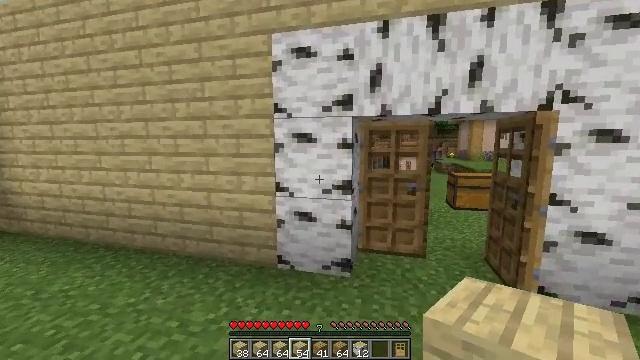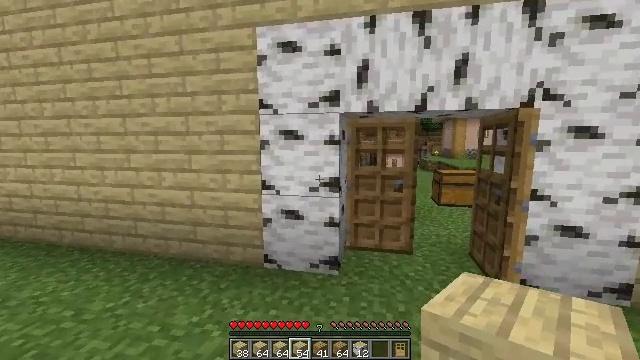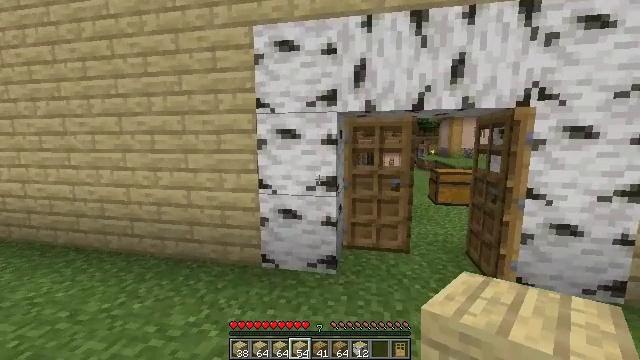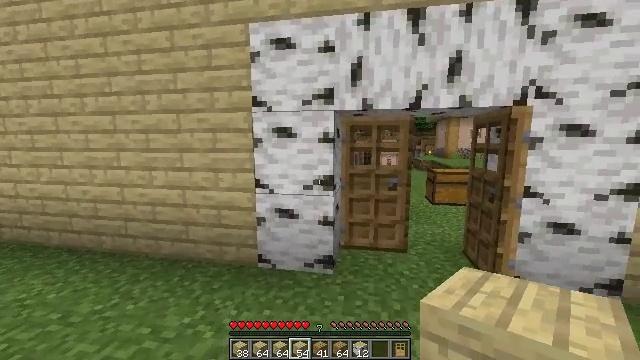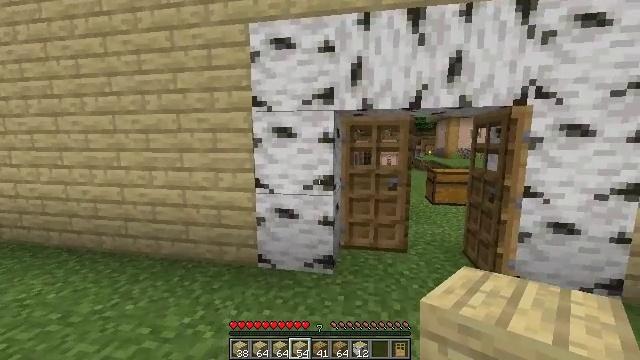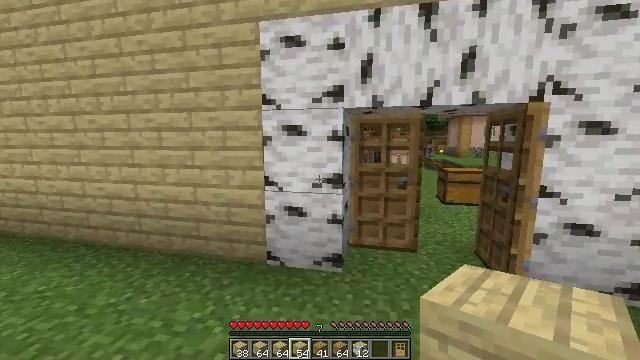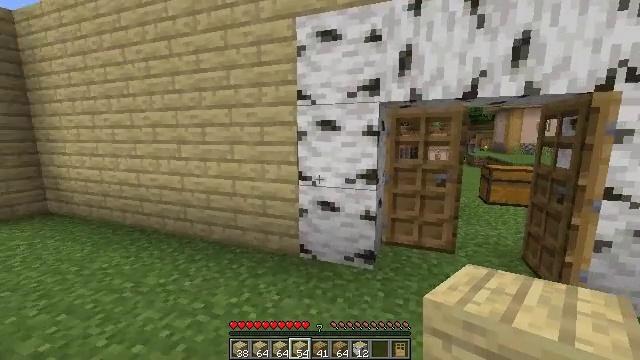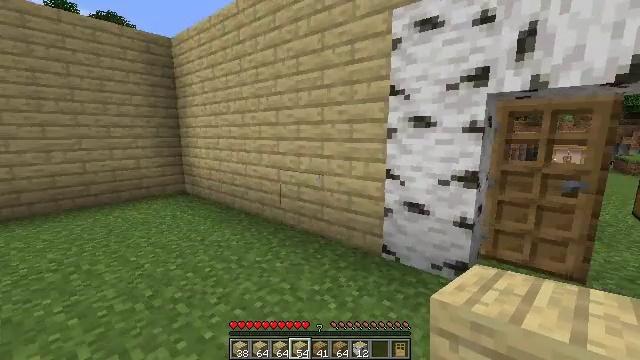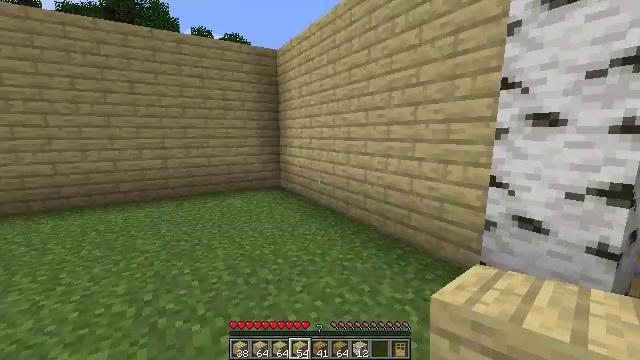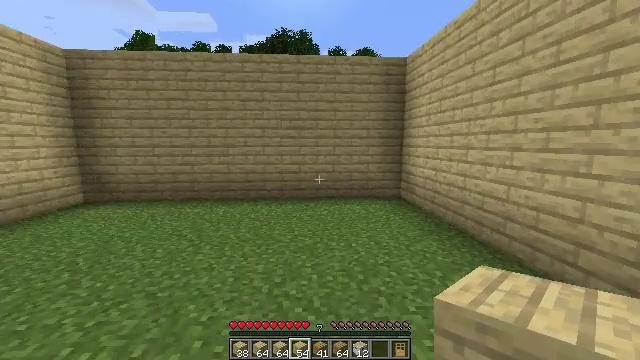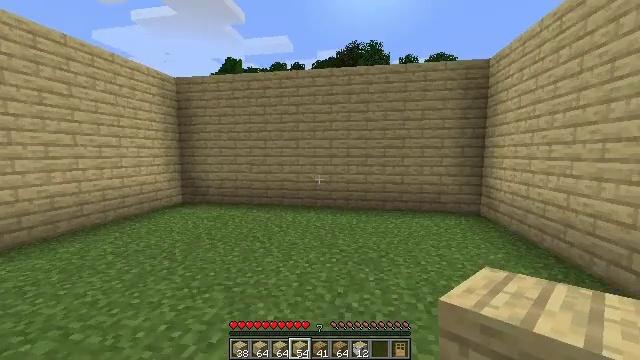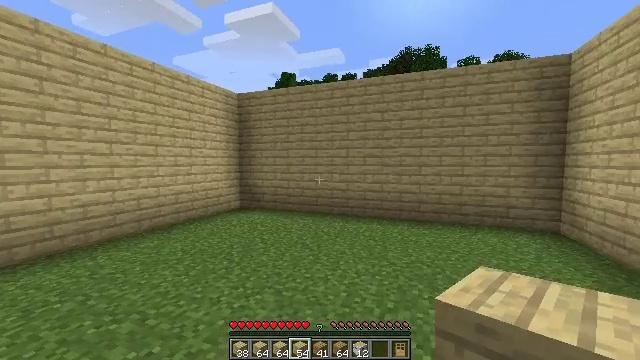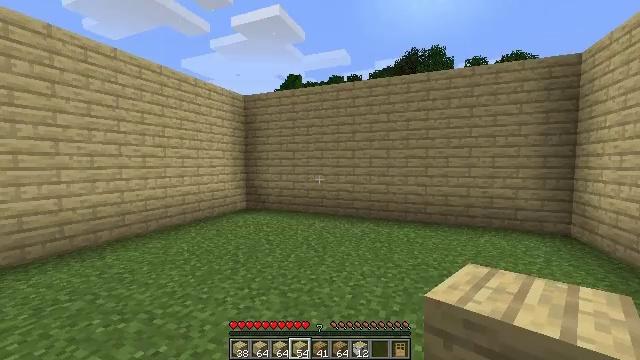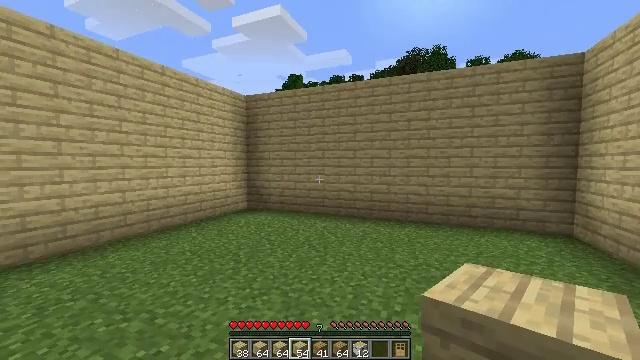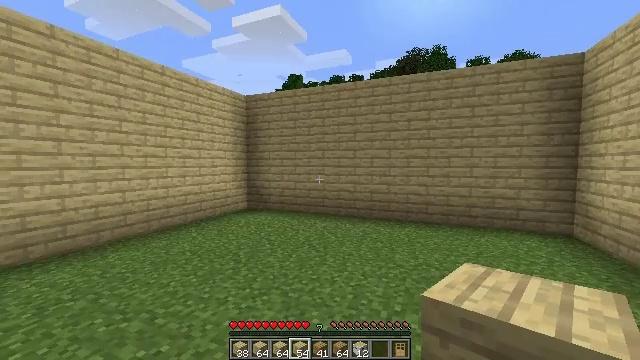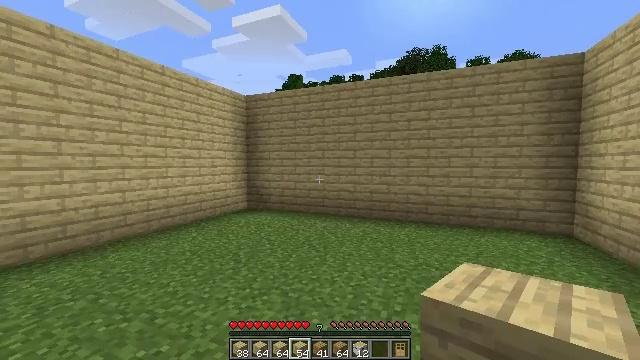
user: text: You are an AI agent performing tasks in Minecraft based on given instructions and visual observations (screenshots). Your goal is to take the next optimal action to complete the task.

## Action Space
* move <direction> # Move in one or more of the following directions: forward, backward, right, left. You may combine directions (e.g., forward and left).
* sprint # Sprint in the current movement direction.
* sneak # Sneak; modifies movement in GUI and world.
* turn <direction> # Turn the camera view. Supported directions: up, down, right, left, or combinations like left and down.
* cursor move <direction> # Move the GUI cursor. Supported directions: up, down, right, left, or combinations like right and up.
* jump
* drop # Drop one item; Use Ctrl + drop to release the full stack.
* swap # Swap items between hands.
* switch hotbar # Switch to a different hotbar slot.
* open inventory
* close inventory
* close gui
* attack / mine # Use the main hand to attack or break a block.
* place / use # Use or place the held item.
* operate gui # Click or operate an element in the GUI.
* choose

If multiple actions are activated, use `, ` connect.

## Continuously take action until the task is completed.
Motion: motion action
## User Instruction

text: Remove the oak door from its frame.
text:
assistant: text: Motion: turn right
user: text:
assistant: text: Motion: no_op
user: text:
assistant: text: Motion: no_op
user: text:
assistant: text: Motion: no_op
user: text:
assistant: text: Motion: turn left
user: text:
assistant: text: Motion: turn left and down
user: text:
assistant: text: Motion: turn left
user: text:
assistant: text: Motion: turn left
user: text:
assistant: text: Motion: turn left and up
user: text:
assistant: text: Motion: turn left and up
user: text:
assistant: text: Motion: turn left and up
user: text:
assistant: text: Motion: turn left
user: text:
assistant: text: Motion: no_op
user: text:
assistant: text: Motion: no_op
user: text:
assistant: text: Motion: no_op
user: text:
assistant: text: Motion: no_op
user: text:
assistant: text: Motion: no_op
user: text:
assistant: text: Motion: no_op
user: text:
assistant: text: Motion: no_op
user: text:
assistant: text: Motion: no_op
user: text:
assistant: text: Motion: no_op
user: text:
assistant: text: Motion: no_op
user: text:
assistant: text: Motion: no_op
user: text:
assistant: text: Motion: turn left and up
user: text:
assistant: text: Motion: turn left and up
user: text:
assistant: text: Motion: turn left
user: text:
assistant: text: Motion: no_op
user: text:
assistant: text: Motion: no_op
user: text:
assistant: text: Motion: no_op
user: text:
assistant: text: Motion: no_op